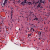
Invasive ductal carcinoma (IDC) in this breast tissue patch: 1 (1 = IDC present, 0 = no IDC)